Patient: sex M, age 67
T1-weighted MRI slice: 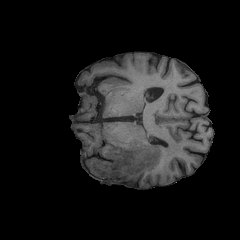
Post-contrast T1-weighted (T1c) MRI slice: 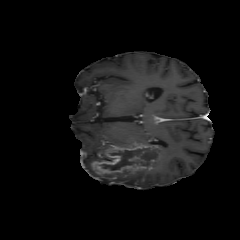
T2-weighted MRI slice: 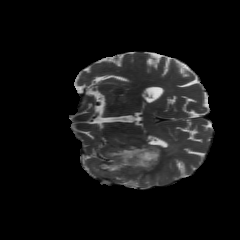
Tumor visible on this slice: yes
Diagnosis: Glioblastoma, IDH-wildtype
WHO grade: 4